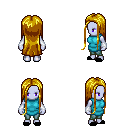
a pixel art fantasy rpg character, female body template, dark elf, purple skin, teal tunic, teal pants, blonde extra-long hairstyle, white cloth bracers, black slippers, four views (front, back, left, right), 2x2 character sprite sheet, small pixel art, hard edges, no anti-aliasing